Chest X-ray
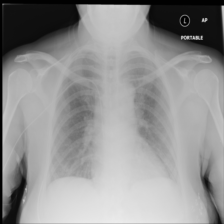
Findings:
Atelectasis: negative
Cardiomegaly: negative
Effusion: negative
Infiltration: negative
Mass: negative
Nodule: negative
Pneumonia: negative
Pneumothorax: negative
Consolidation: negative
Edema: negative
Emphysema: negative
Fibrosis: negative
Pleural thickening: negative
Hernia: negative